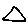
Label: triangle